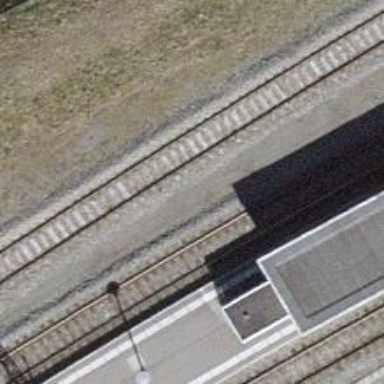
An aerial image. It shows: Stop position for public transport at railway stop.